Interaction volume radius: 5 \u00c5
Interaction volume height: 10 \u00c5
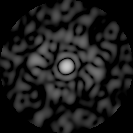
Disorder parameter: 0.8478